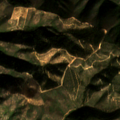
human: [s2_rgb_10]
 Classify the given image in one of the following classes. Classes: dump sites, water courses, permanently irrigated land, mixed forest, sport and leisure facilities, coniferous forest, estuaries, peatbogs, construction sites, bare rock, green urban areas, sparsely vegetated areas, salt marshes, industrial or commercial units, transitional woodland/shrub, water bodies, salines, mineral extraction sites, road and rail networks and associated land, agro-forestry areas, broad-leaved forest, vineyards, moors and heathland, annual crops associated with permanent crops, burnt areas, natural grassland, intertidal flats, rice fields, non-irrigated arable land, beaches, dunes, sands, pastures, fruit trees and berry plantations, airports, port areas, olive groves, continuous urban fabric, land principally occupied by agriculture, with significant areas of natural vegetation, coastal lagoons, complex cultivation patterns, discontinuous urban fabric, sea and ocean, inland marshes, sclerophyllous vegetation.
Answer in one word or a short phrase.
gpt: broad-leaved forest, sclerophyllous vegetation, transitional woodland/shrub